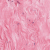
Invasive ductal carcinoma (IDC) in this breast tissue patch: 0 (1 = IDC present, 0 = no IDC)